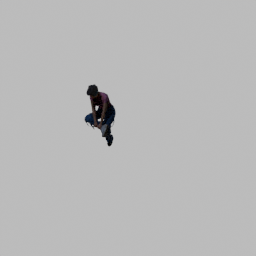
Label: people